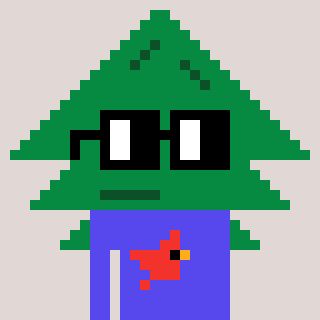
a pixel art character with square black glasses, a fir-shaped head and a computerblue-colored body on a warm background